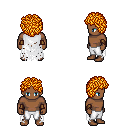
a pixel art fantasy rpg character, male body template, human, dark skin, white tattered cape, white pants, light blonde curly afro hairstyle, leather bracers, four views (front, back, left, right), 2x2 character sprite sheet, small pixel art, hard edges, no anti-aliasing